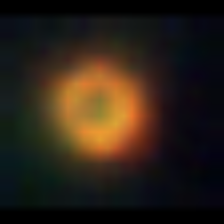
Taxon: NanoPlankton
Group: Other